Interaction volume radius: 10 \u00c5
Interaction volume height: 15 \u00c5
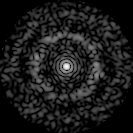
Disorder parameter: 0.8477